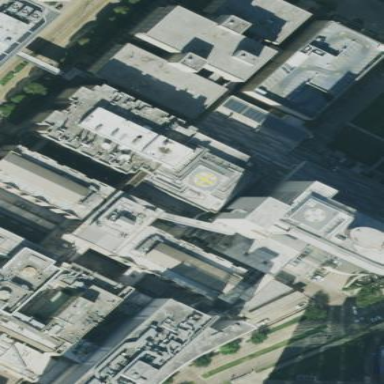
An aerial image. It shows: Hospital building.